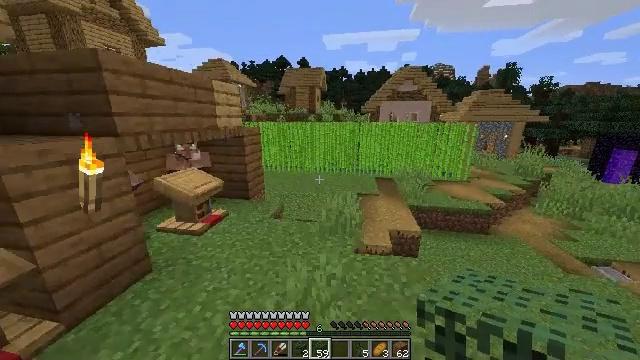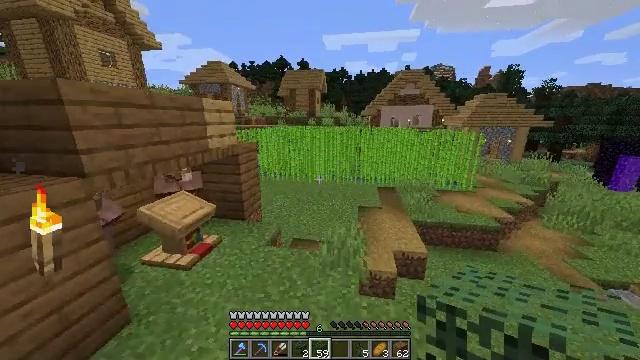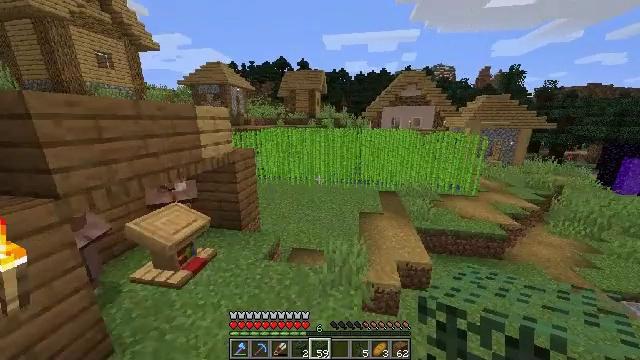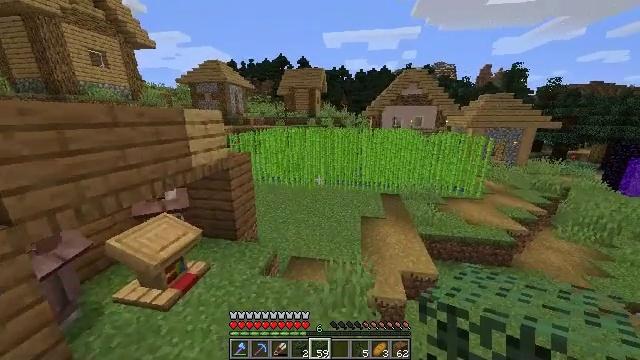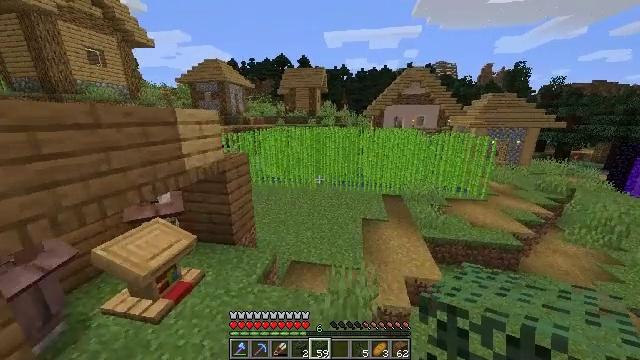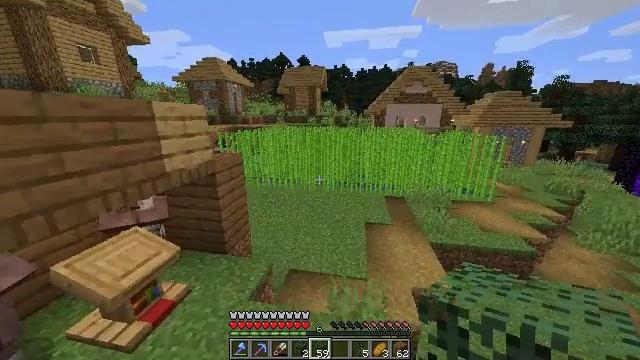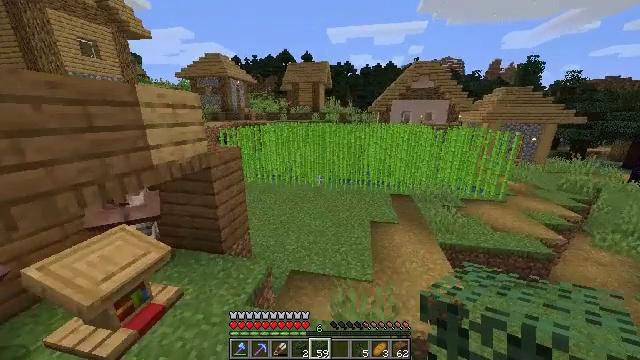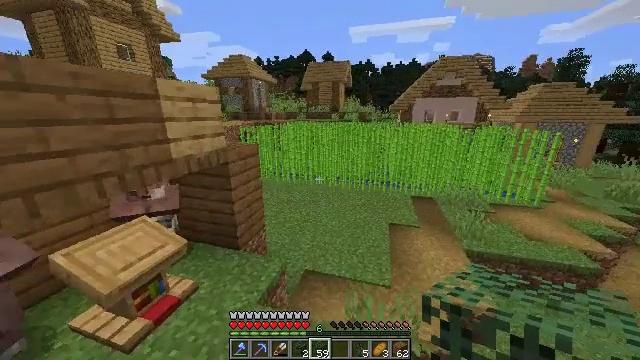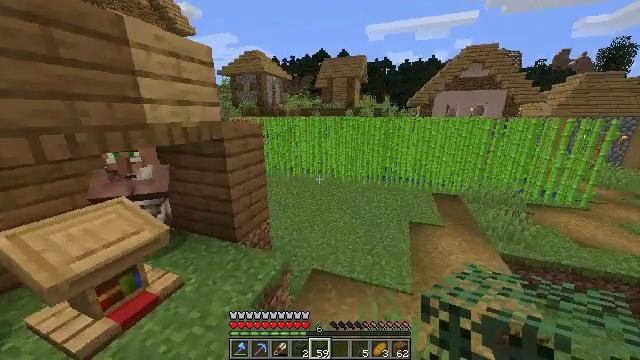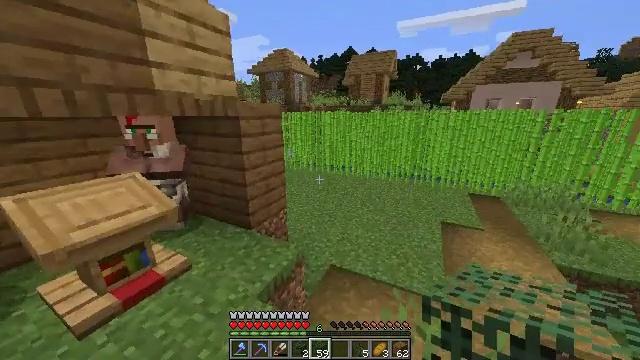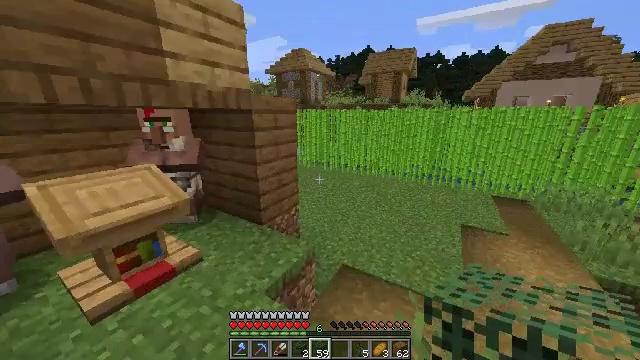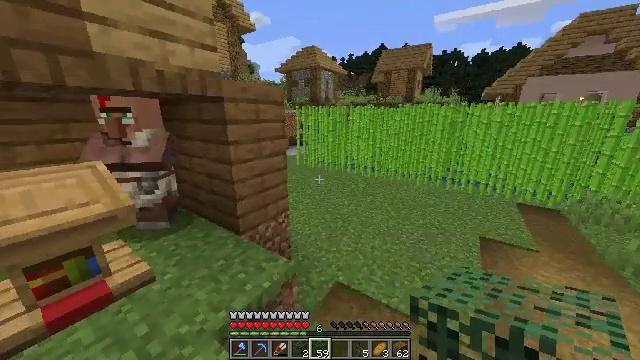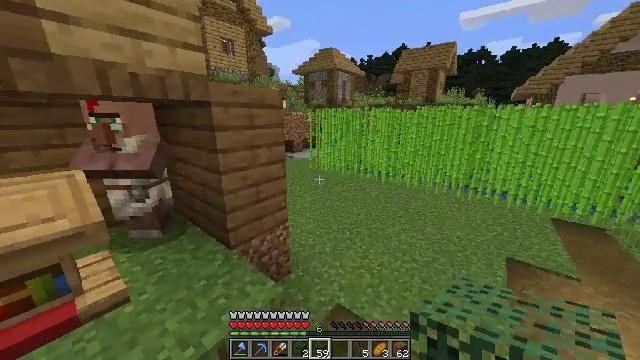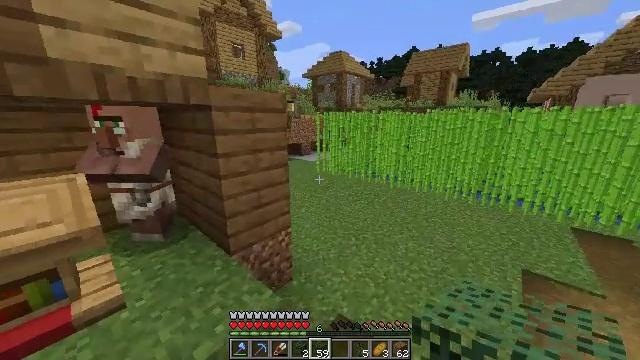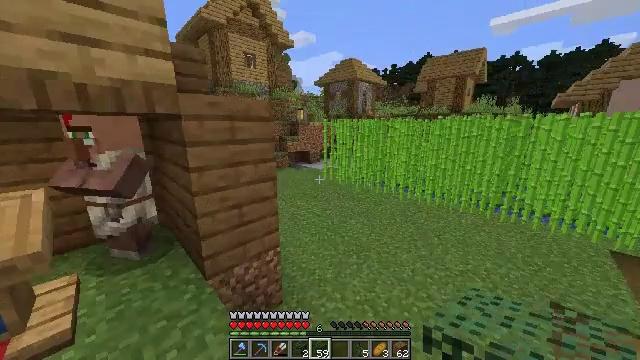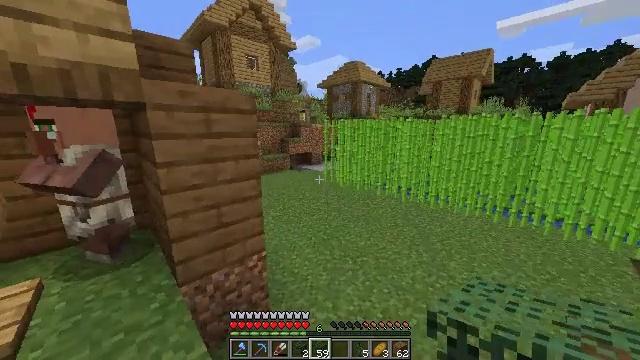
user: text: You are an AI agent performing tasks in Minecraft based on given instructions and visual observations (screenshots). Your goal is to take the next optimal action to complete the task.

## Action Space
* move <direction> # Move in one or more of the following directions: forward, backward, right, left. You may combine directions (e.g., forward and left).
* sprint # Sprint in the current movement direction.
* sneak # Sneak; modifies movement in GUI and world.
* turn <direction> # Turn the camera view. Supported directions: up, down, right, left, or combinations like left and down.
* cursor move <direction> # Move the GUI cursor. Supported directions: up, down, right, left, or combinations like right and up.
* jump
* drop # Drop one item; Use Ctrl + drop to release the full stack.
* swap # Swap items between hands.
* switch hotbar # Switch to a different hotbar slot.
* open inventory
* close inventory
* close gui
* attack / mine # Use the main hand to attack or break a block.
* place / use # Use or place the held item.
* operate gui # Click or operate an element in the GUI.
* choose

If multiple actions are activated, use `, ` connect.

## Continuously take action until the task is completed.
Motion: motion action
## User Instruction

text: Drop spruce leaves.
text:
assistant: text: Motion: move forward, sprint, jump
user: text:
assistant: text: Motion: move forward, sprint, jump
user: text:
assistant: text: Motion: move forward, sprint, jump
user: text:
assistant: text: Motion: move forward, sprint, jump
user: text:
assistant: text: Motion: move forward, sprint, jump
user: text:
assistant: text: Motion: move forward, sprint, jump
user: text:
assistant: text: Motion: move forward, sprint, turn left, jump
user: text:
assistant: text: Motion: move forward, sprint, turn left
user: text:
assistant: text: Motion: move forward and move right, turn left
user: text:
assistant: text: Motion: move forward and move right, turn left
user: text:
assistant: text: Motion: move forward and move right, turn left
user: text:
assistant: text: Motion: move forward and move right, turn left
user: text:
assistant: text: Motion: move forward and move right, turn left
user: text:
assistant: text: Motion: move forward and move right, turn left and up
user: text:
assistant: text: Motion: move forward and move right, turn left
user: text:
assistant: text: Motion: move forward and move right
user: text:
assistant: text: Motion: move forward and move right, turn left and up
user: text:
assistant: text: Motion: move forward and move right, turn left and up
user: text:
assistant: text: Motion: move forward and move right, turn left and up
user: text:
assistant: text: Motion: move forward and move right
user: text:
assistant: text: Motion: move forward and move right
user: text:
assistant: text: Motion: move forward and move right
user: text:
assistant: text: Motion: move forward and move right
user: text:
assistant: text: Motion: move forward
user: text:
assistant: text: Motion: no_op
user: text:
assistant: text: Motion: no_op
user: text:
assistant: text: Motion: no_op
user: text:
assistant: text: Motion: sprint, turn up
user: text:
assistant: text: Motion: sprint
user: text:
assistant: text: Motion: sprint, turn left